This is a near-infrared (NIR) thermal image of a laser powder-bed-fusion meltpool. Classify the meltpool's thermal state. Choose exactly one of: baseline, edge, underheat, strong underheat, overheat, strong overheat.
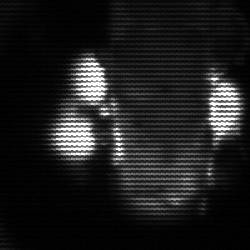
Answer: strong underheat